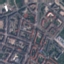
Land use / land cover: Residential